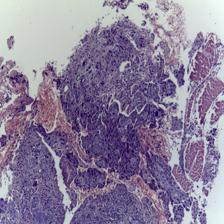
Diagnosis: OSCC